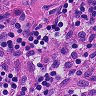
Metastatic tissue present: no